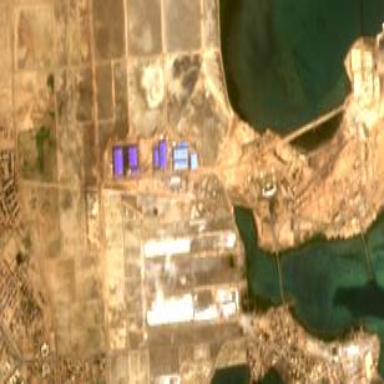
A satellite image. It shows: Industrial area designated as salt pond.